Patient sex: M
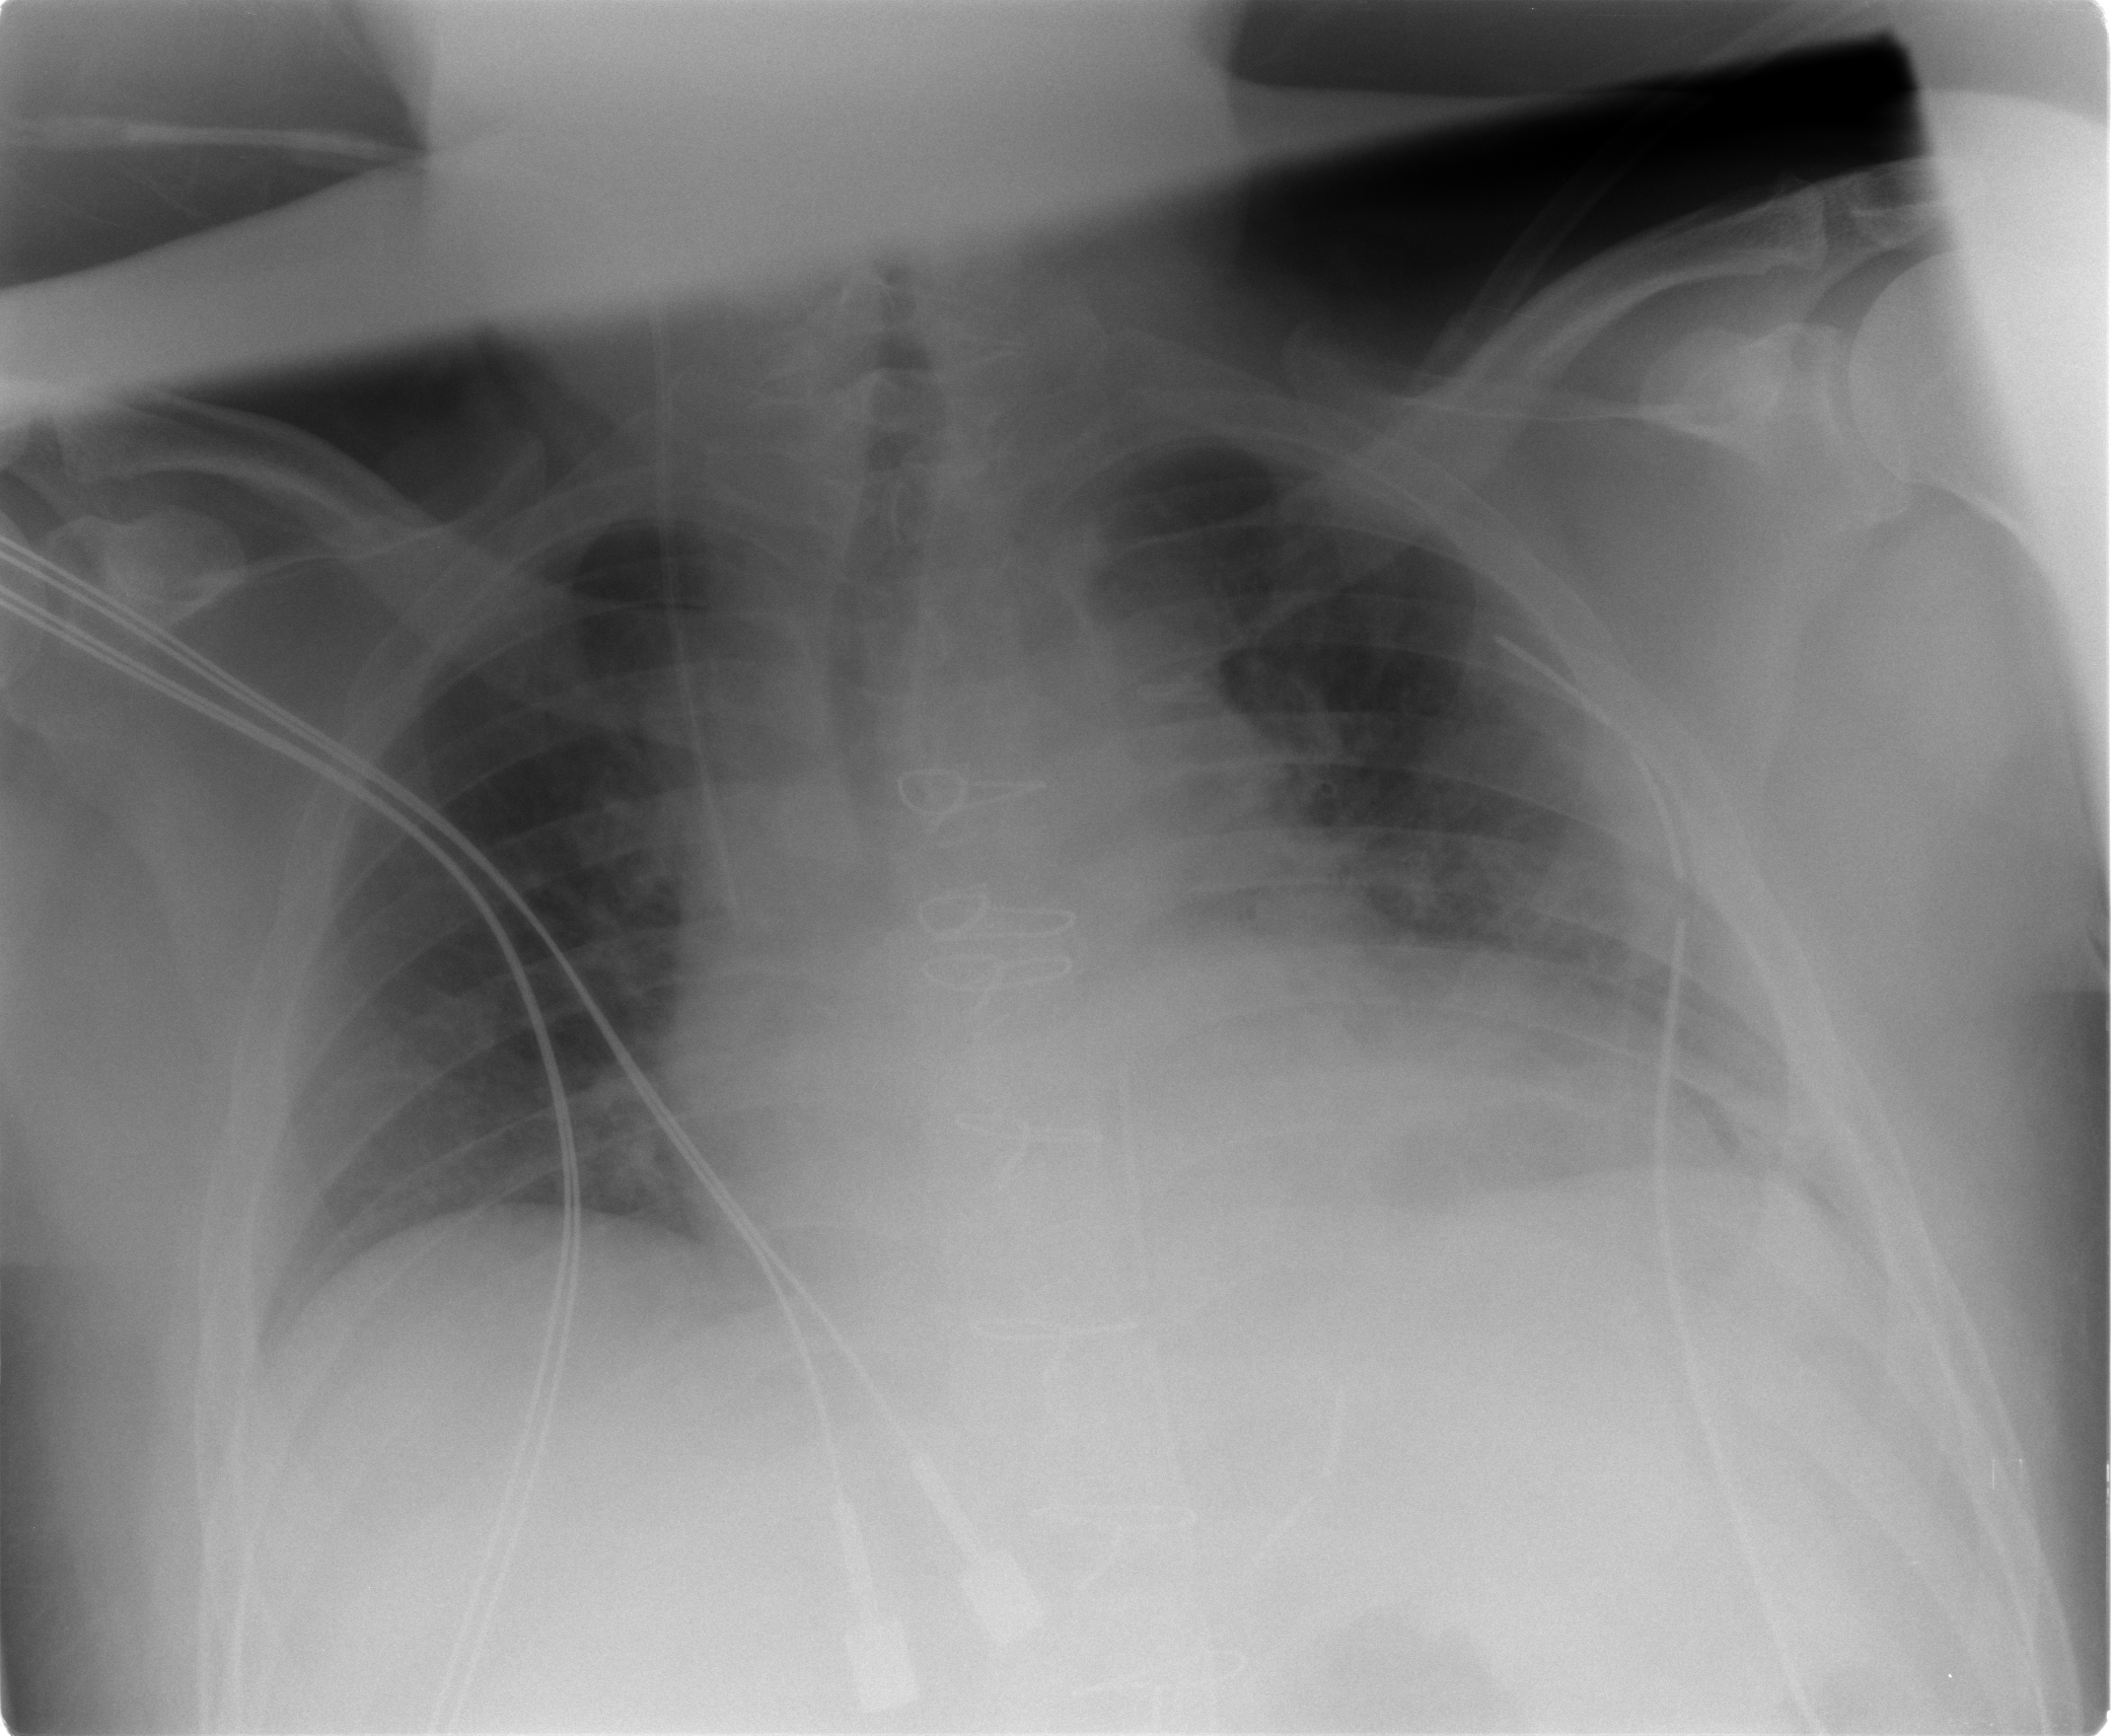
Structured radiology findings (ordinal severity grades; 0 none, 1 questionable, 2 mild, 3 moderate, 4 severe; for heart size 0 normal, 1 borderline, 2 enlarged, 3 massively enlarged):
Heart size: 2
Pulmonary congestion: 0
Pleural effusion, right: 0
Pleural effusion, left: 0
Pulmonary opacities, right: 0
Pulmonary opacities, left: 0
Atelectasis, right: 0
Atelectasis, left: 2